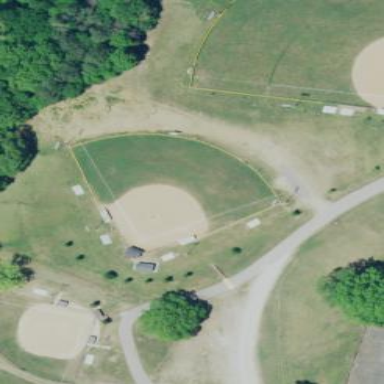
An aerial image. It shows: Baseball pitch for leisure and sports activities.